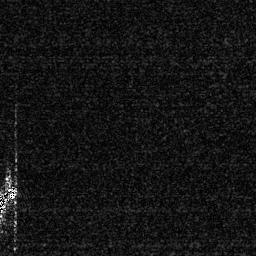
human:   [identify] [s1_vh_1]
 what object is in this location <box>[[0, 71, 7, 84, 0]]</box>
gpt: <ref>1 medium ship at the bottom left</ref>